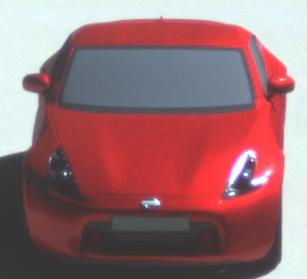
Make: Nissan
Model: 370Z Coupé
Detailed model: 370Z (Z34) Coupé
Model produced from: 2009/12
Model produced until: 2013/03
Doors: 3
Color: red
Road condition: dry road
Daytime: midday
Contrast: high contrast